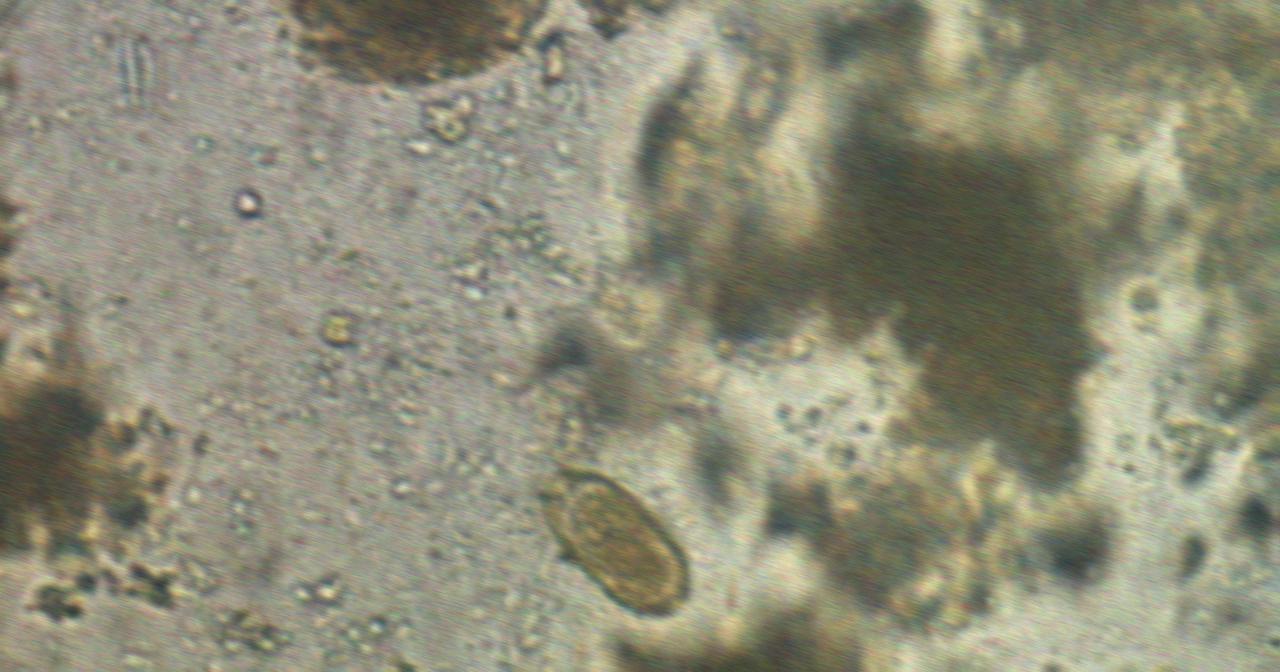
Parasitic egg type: Capillaria philippinensis